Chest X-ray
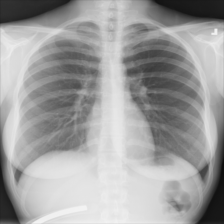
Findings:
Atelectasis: negative
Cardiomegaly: negative
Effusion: negative
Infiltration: negative
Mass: negative
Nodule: negative
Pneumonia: negative
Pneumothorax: negative
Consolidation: negative
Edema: negative
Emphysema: negative
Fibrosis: negative
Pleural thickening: negative
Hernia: negative